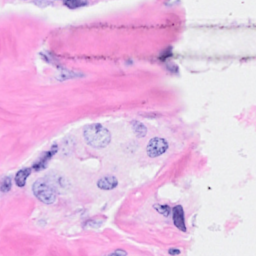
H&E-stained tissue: Breast